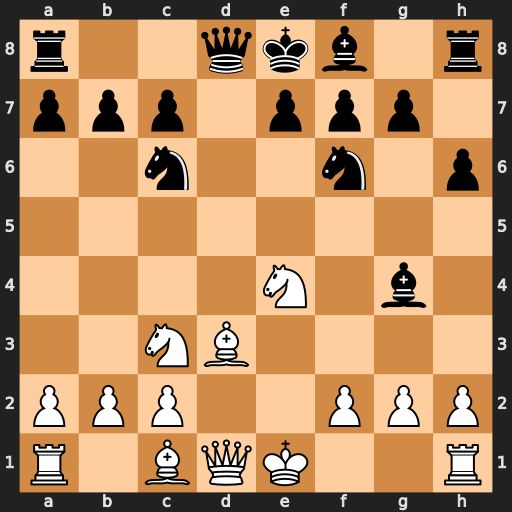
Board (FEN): r2qkb1r/ppp1ppp1/2n2n1p/8/4N1b1/2NB4/PPP2PPP/R1BQK2R
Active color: w
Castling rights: KQkq
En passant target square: -
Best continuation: Nxf6+ exf6 Qxg4